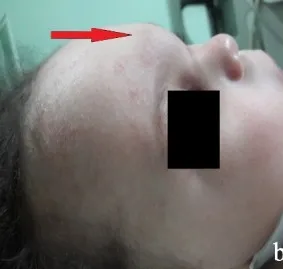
Profile. Images of the patient. Of the profile of the face. Showing the frontal mass in the shape of a small arch facing the glabella.
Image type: medical_photograph (skin_photograph)